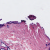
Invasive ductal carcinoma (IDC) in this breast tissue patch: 0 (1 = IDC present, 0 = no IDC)